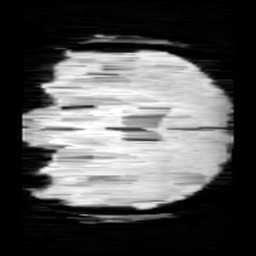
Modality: minIP
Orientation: coronal
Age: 11
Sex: male
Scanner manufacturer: siemens
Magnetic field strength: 3 T
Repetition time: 0.027 s
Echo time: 0.02 s